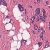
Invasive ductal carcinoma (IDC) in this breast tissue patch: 1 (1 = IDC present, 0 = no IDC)